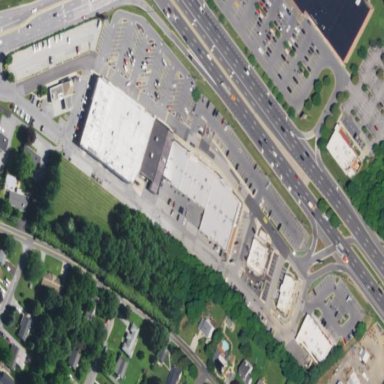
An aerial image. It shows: Retail area.